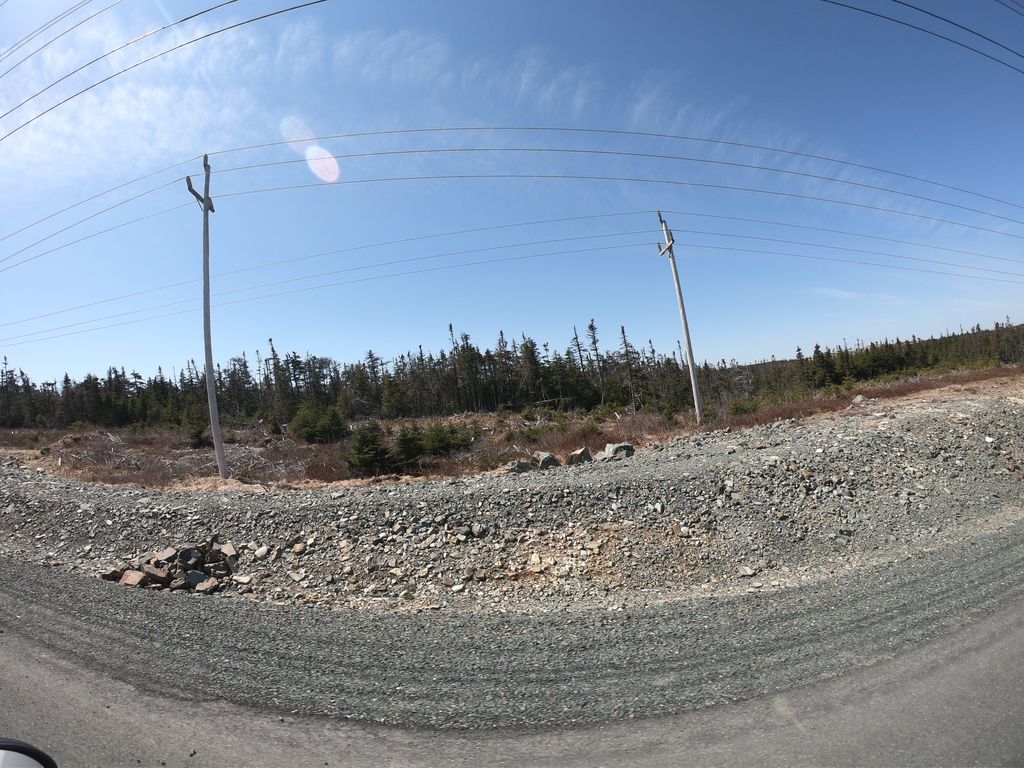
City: st_johns